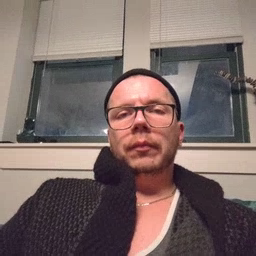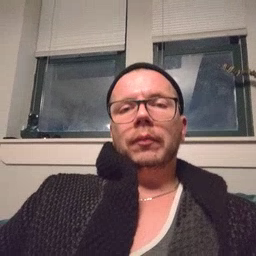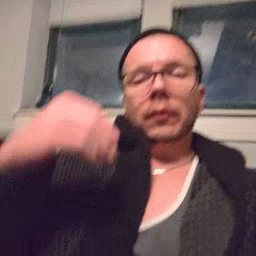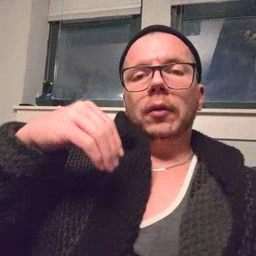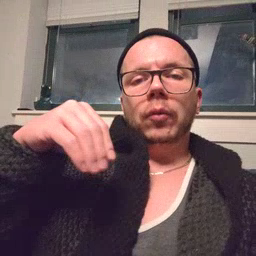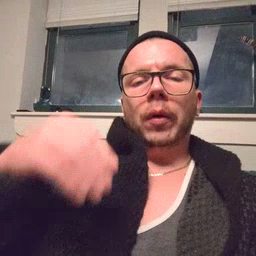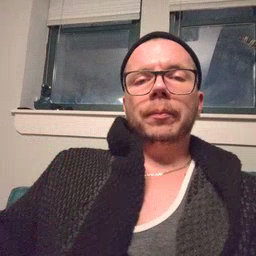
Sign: store